Question: In my <URL> I cannot get my triangle to appear correctly. It either goes above my text container or behind the background container. How do I get it to stay comfortably in the middle?
'''
<div class="container">
<div class="firefighter-link">
Program Overview
</div>
<div class="firefighter-current-page">
Program Overview
<div class="firefighter-current-page-corner"></div>
</div>
</div>
'''
Here is a picture of what i'm trying to do. The bottom "triangle" represents the page you are currently on.

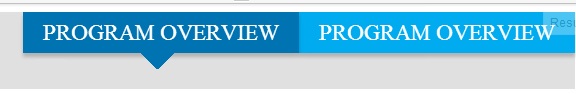
Answer: As Adam says, the best practice is to use a triangle.
'''
.triangle{
width:0;
height:0;
border-top: 50px solid blue;
border-left: 50px solid transparent;
border-right: 50px solid transparent;
}
'''
Very helpful screencast on css triangles:
<URL>